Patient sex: M
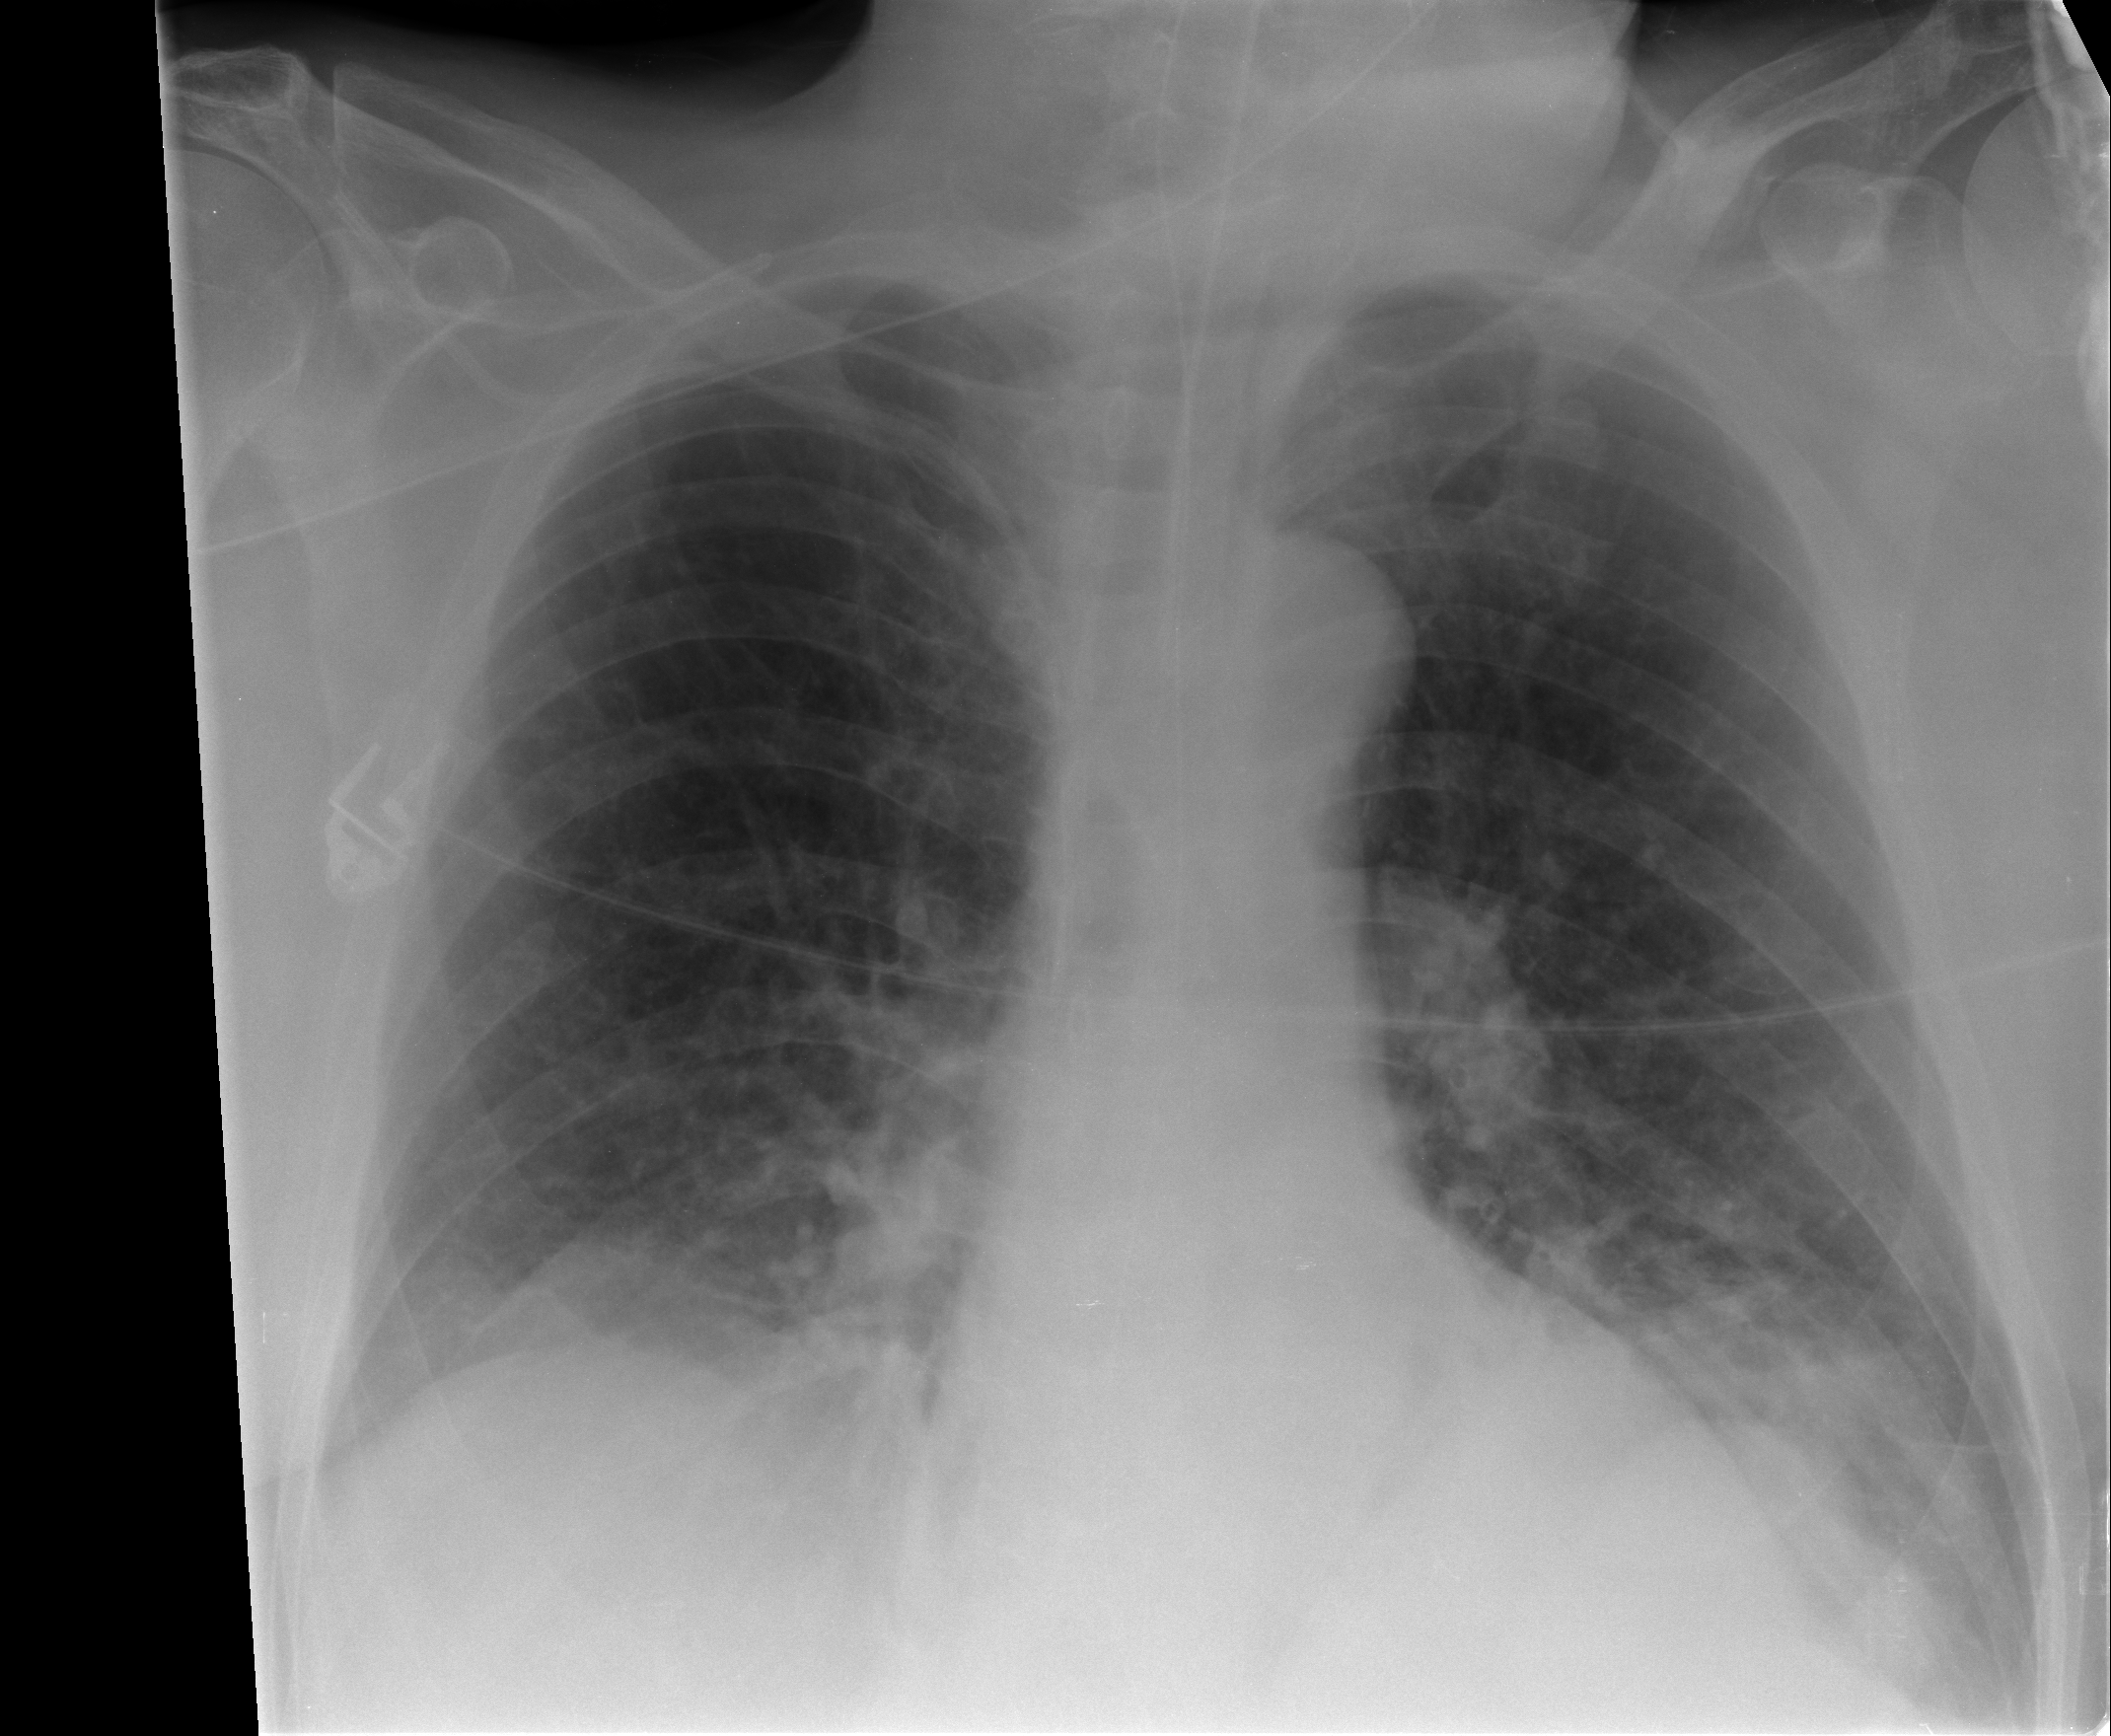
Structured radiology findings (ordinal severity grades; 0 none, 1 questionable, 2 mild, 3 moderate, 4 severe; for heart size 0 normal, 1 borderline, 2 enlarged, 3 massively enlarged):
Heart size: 0
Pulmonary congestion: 0
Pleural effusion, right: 1
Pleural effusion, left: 0
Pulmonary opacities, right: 0
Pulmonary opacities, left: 1
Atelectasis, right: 2
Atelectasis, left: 2